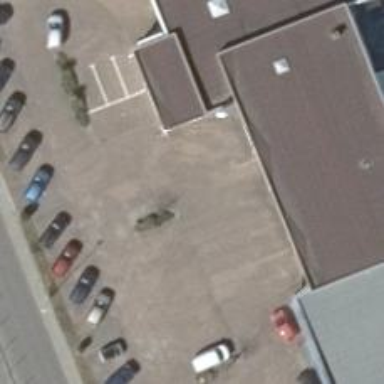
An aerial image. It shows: Car shop.